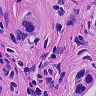
Metastatic tissue present: yes